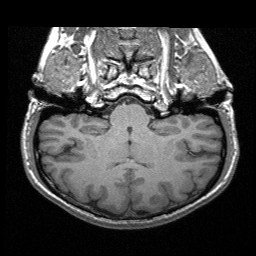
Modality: T1w
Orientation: sagittal